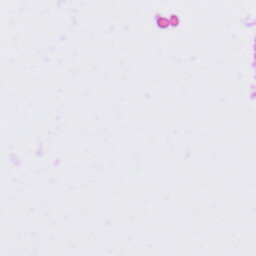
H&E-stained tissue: Tonsil